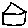
Label: house